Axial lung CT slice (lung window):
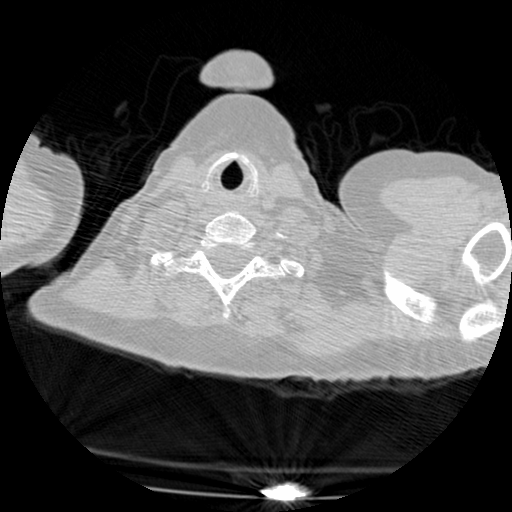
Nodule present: no